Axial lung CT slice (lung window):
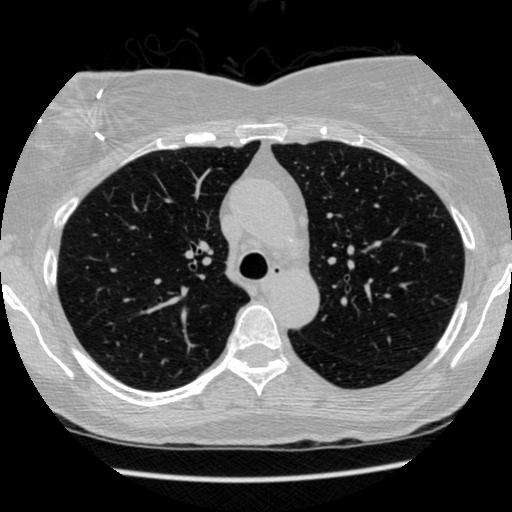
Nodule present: no